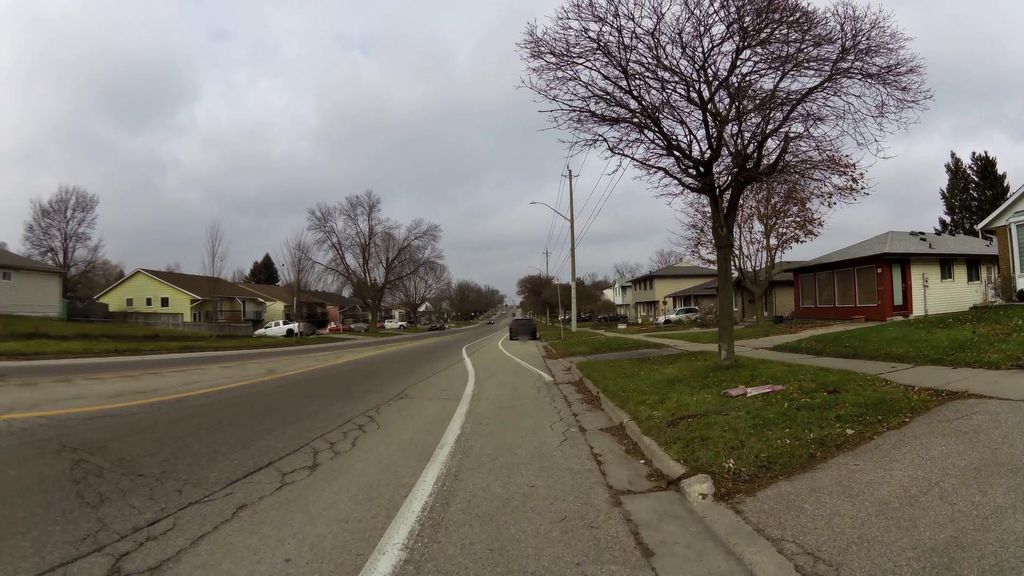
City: kitchener-waterloo